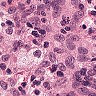
Metastatic tissue present: no